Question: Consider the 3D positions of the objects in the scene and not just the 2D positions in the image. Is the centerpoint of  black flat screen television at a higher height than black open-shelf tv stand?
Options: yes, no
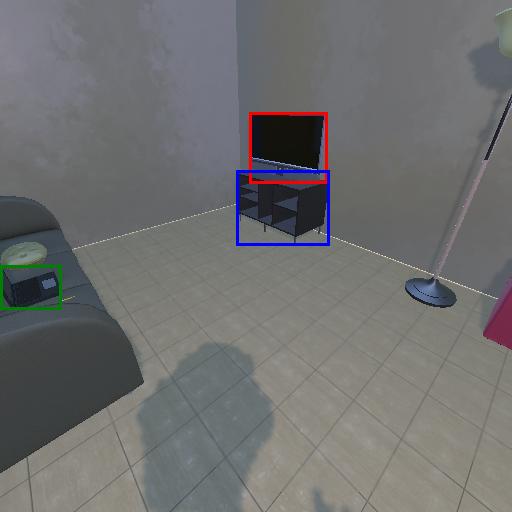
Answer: yes